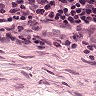
Metastatic tissue present: no